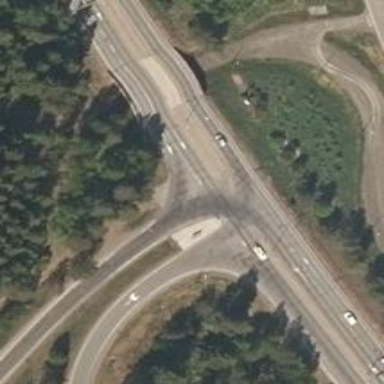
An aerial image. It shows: Asphalt trunk link motorroad.